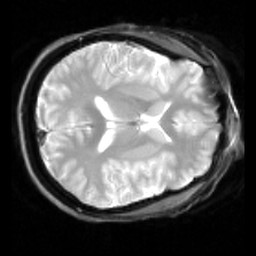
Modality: inplaneT2
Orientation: axial
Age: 22
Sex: female
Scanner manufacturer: siemens
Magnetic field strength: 2.894 T
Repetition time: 5 s
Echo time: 0.033 s